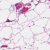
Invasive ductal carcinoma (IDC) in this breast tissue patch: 0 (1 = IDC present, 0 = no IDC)